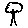
Label: tree